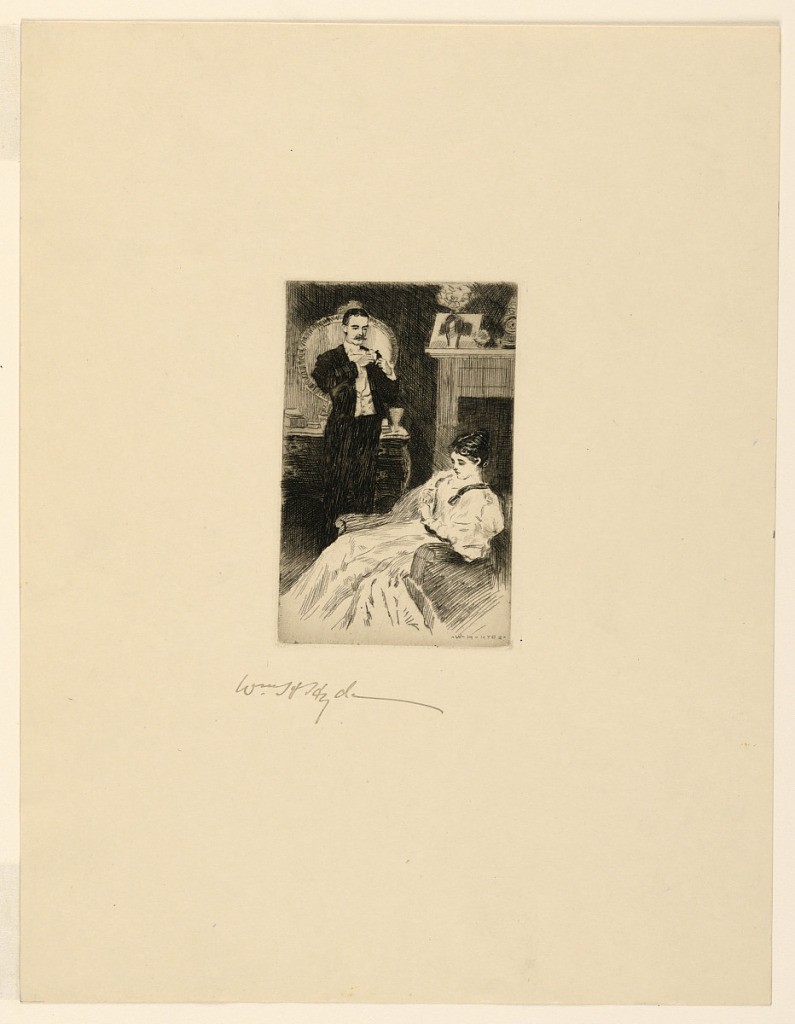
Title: A Couple in a Drawing Room
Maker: William Henry Hyde, American, 1858–1943
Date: ca. 1895
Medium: Etching in dark brown ink on cream-colored paper
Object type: Print
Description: A couple in evening dress are seen near a fireplace in a drawing room. The lady is seated in an armchair while the man stands beside her, adjusting a flower in his lapel.